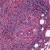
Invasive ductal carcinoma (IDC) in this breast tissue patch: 0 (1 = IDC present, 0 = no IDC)